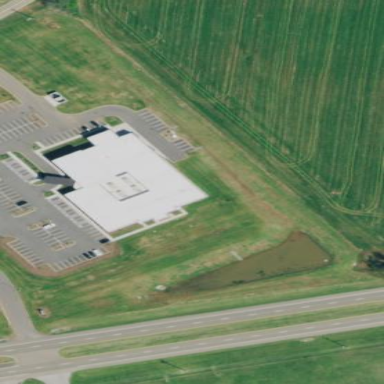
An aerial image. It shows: Building.